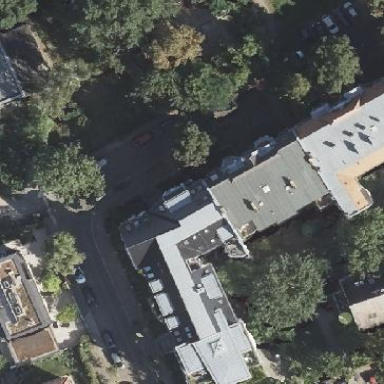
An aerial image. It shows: Building with apartments featuring unique double saltbox roof shape.